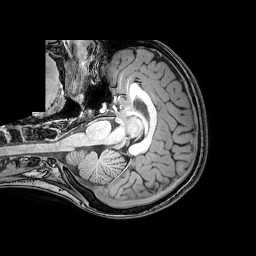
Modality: T1w
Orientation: axial
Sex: female
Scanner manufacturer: philips
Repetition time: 0.00813 s
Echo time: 0.00374 s